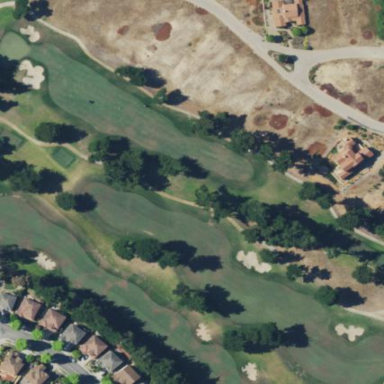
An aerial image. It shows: Golf fairway in the image.